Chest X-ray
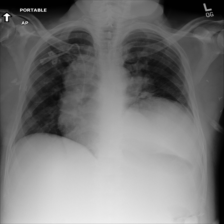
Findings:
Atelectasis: negative
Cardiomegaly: negative
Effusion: negative
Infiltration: negative
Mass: positive
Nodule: negative
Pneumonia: negative
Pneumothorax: negative
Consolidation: negative
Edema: negative
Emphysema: negative
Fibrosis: negative
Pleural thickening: negative
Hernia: negative